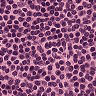
Metastatic tissue present: no